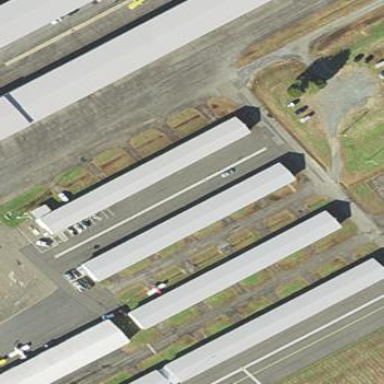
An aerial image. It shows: Hangar located at airport.